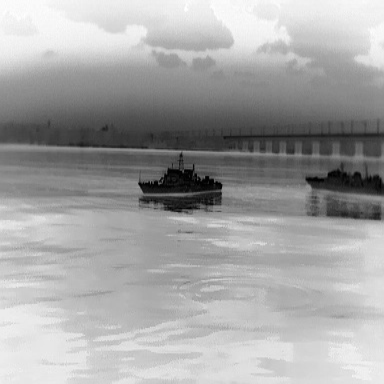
There are two warships in the infrared image.